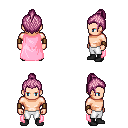
a pixel art fantasy rpg character, male body template, human, light skin, pink cape, white pants, pink short topknot hairstyle, leather bracers, black shoes, four views (front, back, left, right), 2x2 character sprite sheet, small pixel art, hard edges, no anti-aliasing